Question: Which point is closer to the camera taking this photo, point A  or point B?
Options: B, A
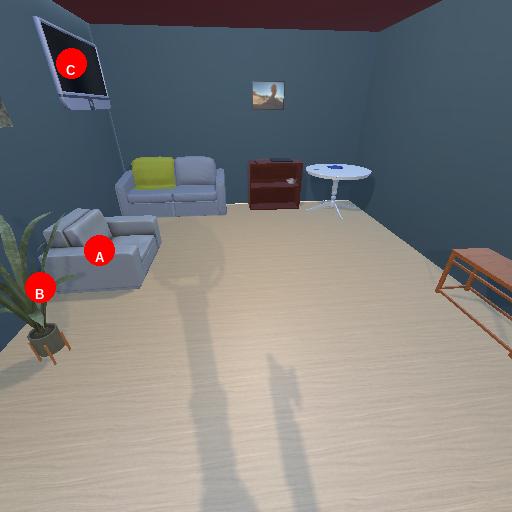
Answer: B